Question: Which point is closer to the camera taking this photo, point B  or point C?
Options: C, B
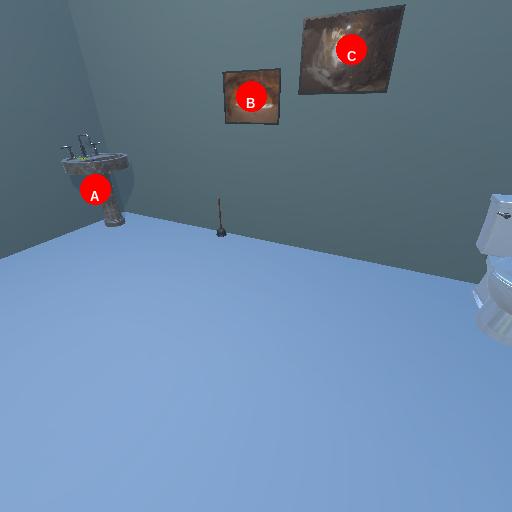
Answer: C